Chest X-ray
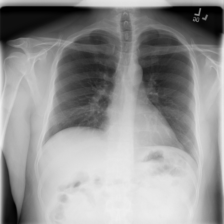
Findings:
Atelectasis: negative
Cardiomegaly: negative
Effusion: negative
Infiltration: negative
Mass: negative
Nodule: negative
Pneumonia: positive
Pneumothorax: negative
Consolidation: negative
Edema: negative
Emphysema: negative
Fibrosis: negative
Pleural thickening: negative
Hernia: negative